Question: I need to display the output from Axapta in Excel in the following manner.

Kindly assist.
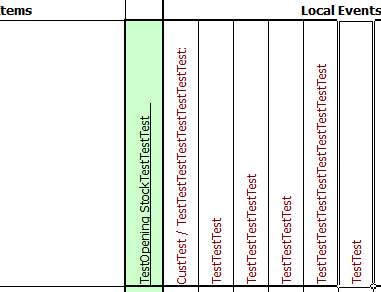
Answer: I have added the following method in my base Excel Class and am able to get the solution.
'''
public void setCellProperty(int _r1, int _c1,int _r2, int _c2,
int _orientation = 0,
int _horizontalAlignment = 1,
int _verticalAlignment = 1,
boolean _wrapText = False,
boolean _addIndent = False,
int _indentLevel = 0,
boolean _shrinkToFit = False,
int _readingOrder = 0,
boolean _mergeCells = False)
{
COM cell1,cell2;
str range;
;
cell1 = null;
cell2 = null;
cell1 = worksheet.cells();
this.variant2COM(cell1, cell1.item(_r1,_c1));
cell2 = worksheet.cells();
this.variant2COM(cell2, cell2.item(_r2,_c2));
range =strfmt("%1:%2",cell1.address(),cell2.address());
cellRange =worksheet.Range(range);
cellRange.Mergecells(_mergeCells);
cellRange.IndentLevel(_indentLevel);
cellRange.AddIndent(_addIndent);
cellRange.Orientation(_orientation);
cellRange.VerticalAlignment(_verticalAlignment);
cellRange.HorizontalAlignment(_horizontalAlignment);
}
'''
the variable '_orientation' decides the inclination, for the case above pass 'orientation=90'